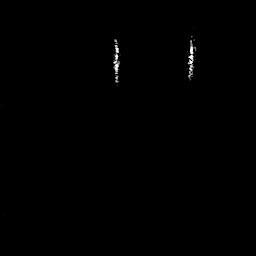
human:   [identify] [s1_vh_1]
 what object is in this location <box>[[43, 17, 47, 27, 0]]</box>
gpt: <ref>1 small ship at the top</ref>